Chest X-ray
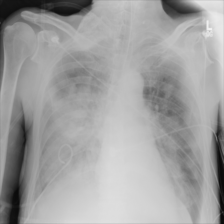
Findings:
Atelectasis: negative
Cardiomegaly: negative
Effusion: positive
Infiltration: negative
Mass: negative
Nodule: negative
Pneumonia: negative
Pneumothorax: negative
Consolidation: negative
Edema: negative
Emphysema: negative
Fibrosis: negative
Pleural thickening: negative
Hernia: negative